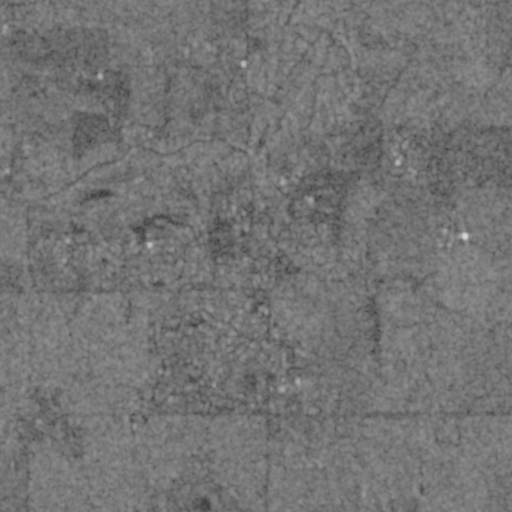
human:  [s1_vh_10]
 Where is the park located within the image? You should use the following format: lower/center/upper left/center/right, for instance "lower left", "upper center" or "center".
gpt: The park is located in the lower center of the image.
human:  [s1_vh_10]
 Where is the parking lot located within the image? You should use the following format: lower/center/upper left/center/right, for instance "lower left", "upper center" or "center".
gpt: The parking lot is located in the center of the image.
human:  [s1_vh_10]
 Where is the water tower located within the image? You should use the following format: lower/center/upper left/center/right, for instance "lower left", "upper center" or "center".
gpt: The water tower is located in the lower center of the image.
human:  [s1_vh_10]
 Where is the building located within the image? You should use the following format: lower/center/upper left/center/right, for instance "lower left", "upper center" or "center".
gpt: The building is located in the center left of the image.
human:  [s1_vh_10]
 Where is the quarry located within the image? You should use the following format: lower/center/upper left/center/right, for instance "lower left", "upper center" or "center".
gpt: There is no quarry in the image.

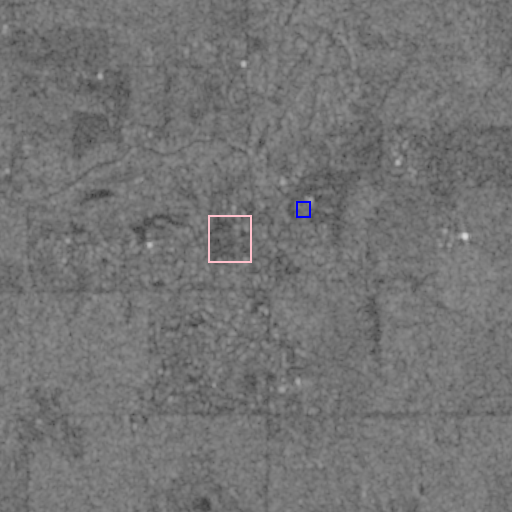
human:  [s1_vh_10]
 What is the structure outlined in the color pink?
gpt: The structure outlined in pink is a park.
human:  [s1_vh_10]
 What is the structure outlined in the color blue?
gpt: The structure outlined in blue is a building.
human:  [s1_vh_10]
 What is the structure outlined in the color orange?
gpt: There is no orange outline.